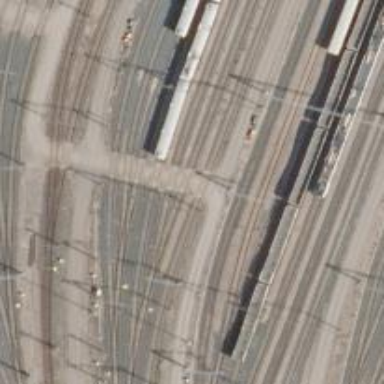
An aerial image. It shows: Railway level crossing.